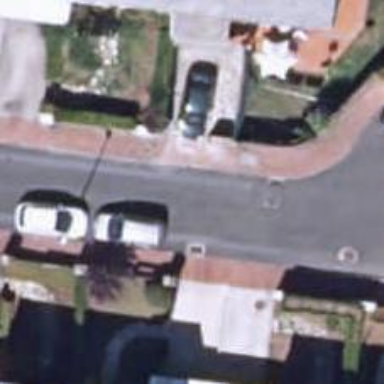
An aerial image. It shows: Residential road with asphalt surface. There are sidewalks on both sides of the road.